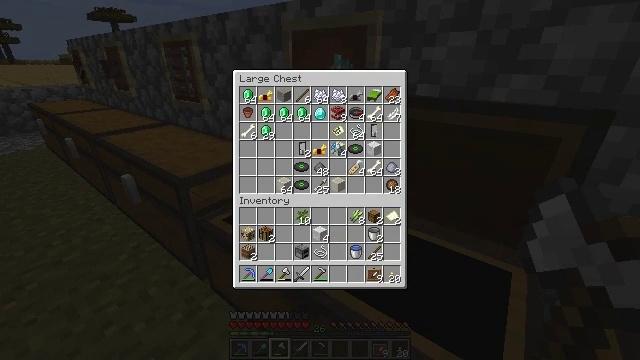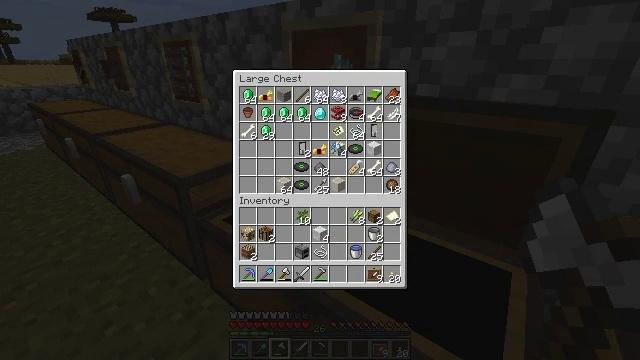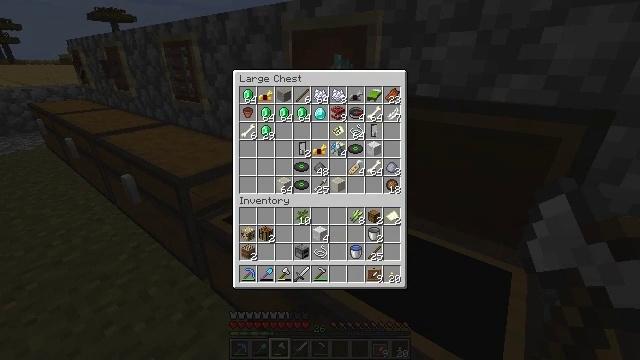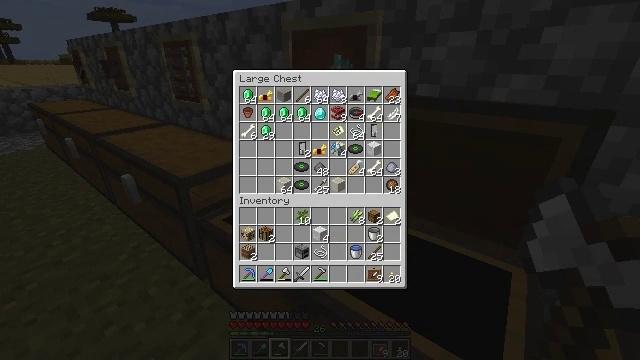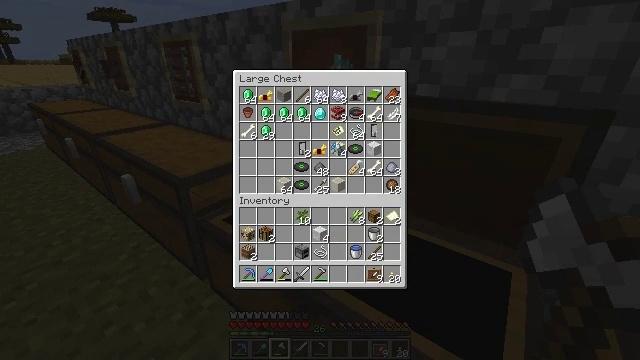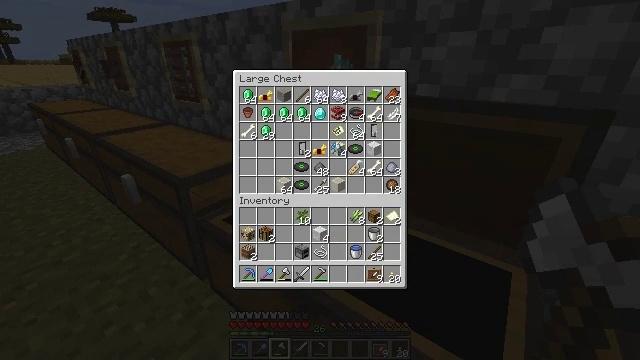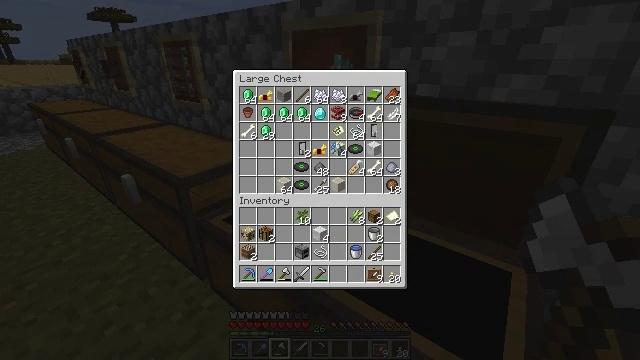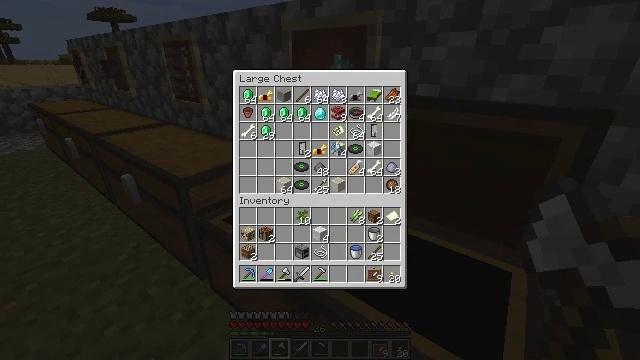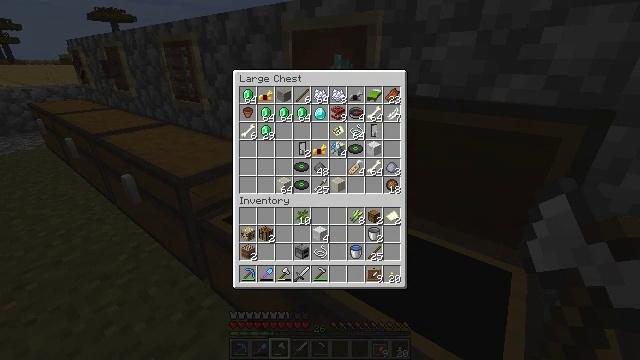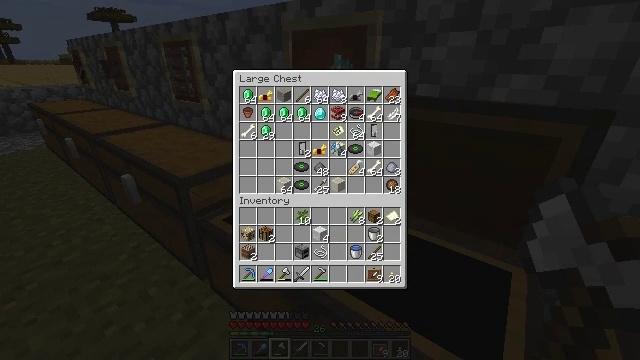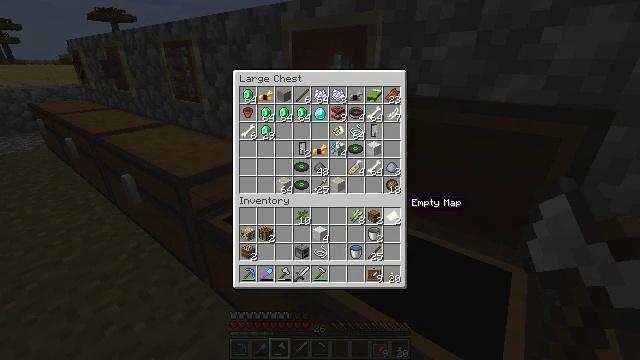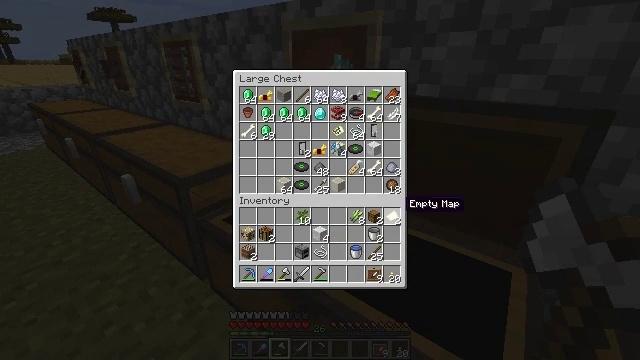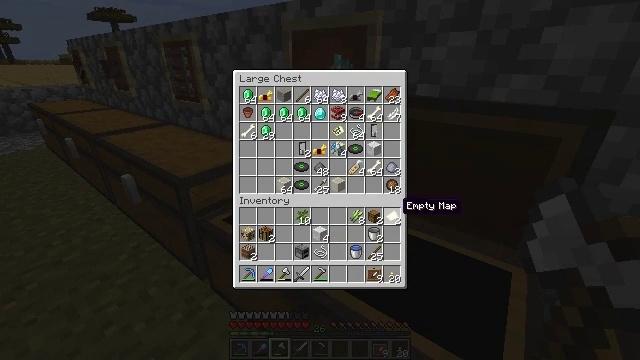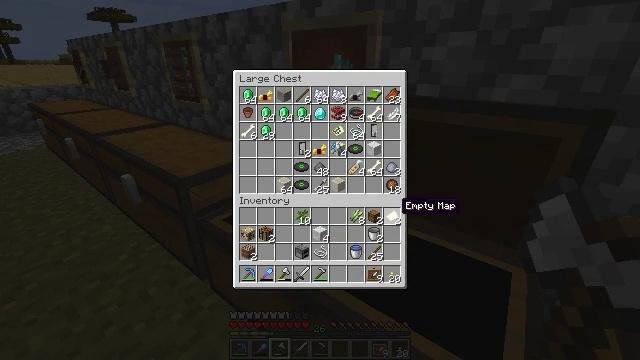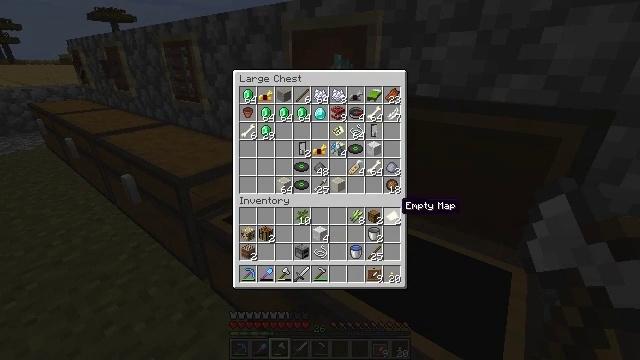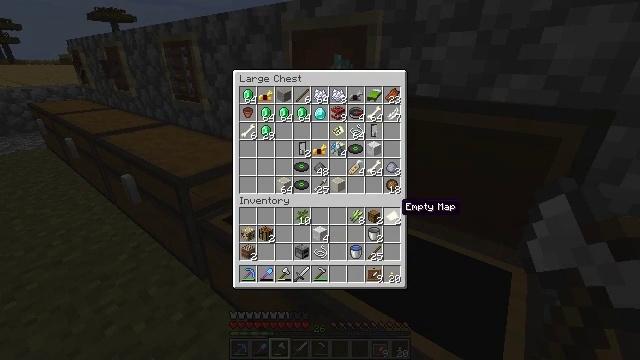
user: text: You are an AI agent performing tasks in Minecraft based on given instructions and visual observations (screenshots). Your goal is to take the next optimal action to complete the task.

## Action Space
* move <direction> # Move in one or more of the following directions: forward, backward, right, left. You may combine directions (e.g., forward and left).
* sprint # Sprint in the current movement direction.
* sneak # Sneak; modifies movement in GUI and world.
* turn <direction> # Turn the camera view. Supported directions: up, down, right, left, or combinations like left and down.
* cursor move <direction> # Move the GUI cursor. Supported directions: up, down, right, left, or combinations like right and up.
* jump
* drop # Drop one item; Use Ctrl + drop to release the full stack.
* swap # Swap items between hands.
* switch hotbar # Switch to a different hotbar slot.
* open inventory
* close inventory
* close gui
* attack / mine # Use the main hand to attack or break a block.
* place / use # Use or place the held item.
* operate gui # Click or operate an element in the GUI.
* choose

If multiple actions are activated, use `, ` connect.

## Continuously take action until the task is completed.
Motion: motion action
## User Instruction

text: Drop a crafting table.
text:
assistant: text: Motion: no_op
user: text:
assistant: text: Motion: no_op
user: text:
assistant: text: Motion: no_op
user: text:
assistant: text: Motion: no_op
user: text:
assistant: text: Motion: no_op
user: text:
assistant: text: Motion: no_op
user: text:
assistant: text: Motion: no_op
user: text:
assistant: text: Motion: no_op
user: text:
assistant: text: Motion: no_op
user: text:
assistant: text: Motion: cursor move left
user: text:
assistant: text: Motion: no_op
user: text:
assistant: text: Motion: no_op
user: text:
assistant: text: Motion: no_op
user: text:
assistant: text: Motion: no_op
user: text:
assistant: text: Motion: sneak
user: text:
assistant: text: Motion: sneak
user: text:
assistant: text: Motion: sneak
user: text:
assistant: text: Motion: sneak
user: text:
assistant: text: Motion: sneak, choose
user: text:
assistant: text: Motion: sneak, choose
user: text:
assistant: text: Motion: sneak, choose
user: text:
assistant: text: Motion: sneak
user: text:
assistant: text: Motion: sneak
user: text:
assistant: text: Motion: sneak
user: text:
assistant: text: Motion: sneak
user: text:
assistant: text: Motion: sneak
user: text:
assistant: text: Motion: sneak
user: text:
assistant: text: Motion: sneak
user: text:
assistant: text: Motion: sneak, cursor move left
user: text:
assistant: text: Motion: sneak, cursor move left